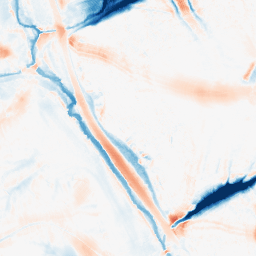
Category: morphological
Decomposition family: tophat_combined
Decomposition parameters: size: 20
Upsampling method: quadratic
Upsampling parameters: scale: 8
Upsampling scale: 8